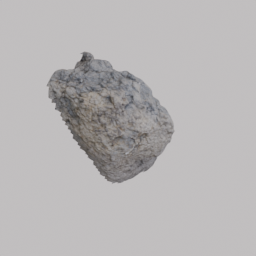
Label: architecture